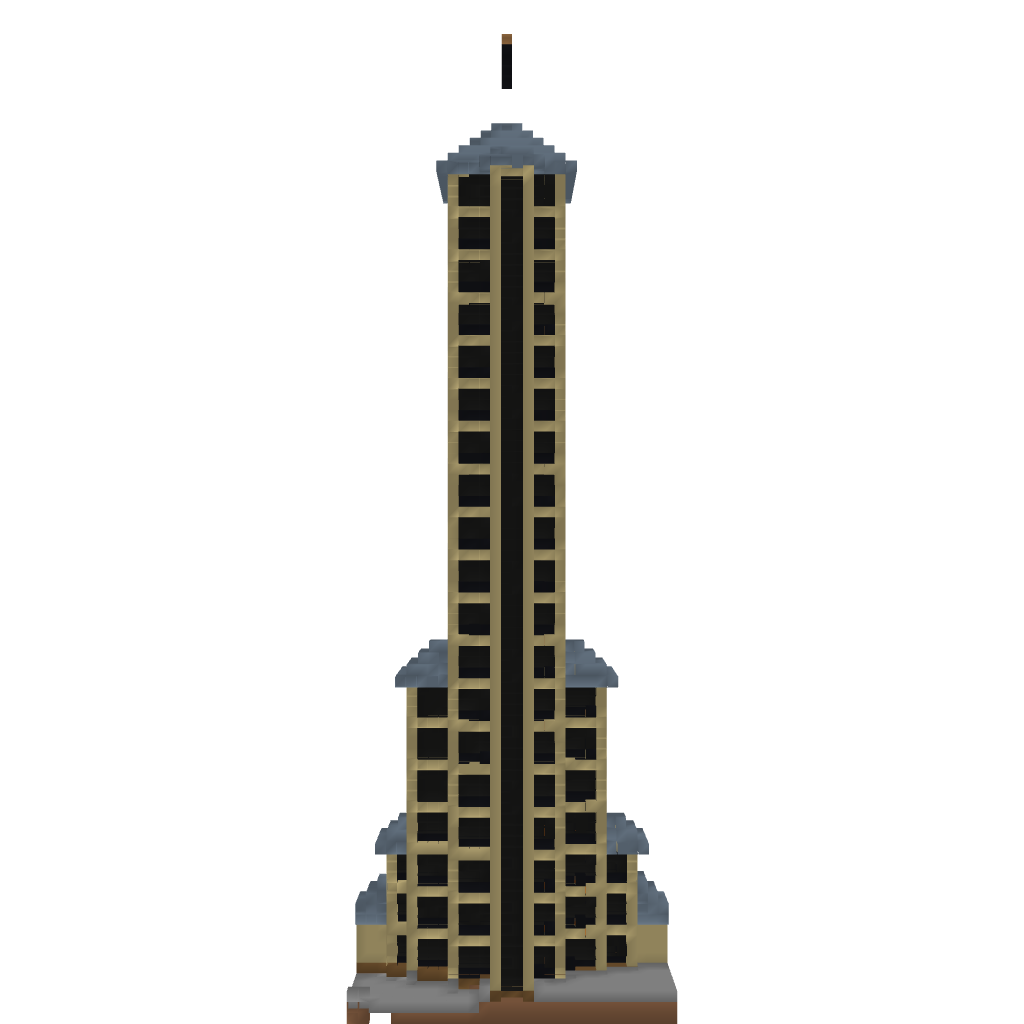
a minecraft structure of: Eternity Tower